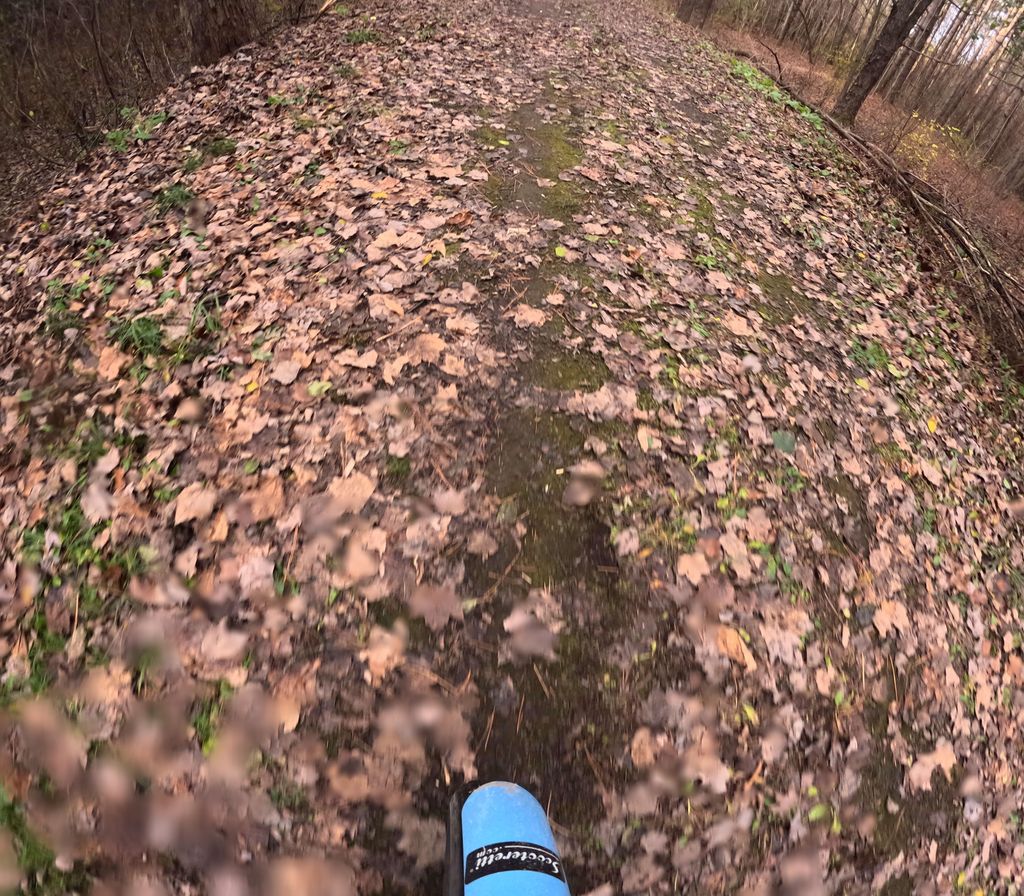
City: ottawa-gatineau